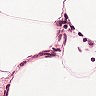
Metastatic tissue present: no